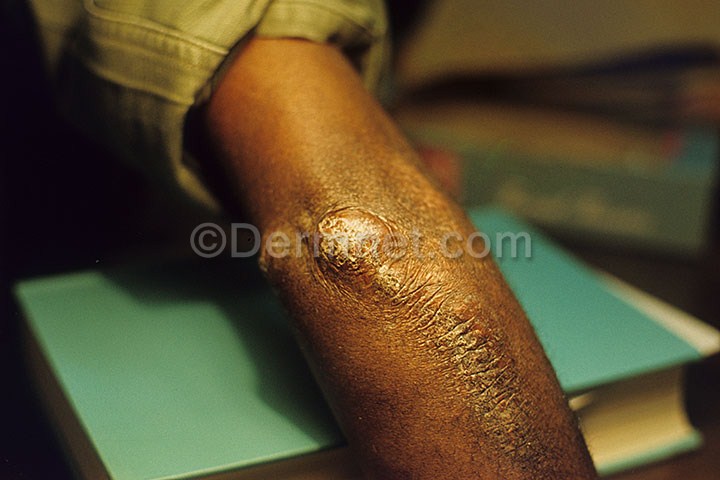
Disease: Lupus and other Connective Tissue diseases